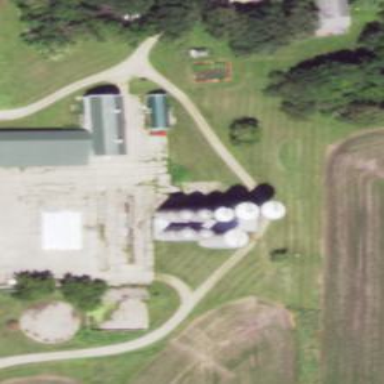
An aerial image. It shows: Silo.